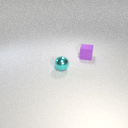
small cyan metal sphere in front of small purple rubber cube